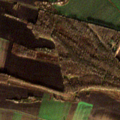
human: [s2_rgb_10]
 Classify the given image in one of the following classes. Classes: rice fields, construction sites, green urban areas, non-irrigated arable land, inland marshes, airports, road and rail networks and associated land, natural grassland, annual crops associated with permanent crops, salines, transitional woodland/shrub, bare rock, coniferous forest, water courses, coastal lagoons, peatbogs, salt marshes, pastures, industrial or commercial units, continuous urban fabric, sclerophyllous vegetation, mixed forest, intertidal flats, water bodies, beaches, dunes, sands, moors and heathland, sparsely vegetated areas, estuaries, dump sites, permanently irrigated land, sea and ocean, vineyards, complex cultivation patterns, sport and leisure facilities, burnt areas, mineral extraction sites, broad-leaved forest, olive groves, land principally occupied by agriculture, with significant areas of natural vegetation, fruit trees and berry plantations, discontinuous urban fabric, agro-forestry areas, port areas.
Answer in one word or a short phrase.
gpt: non-irrigated arable land, broad-leaved forest, transitional woodland/shrub